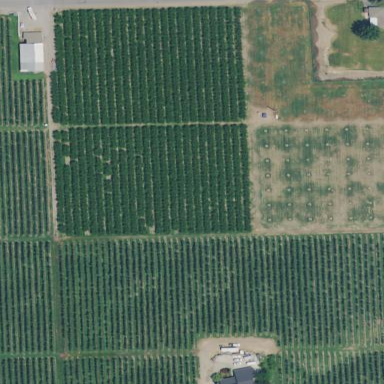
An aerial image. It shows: Orchard.